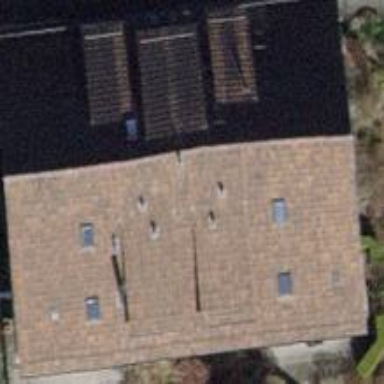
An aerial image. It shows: Building with tiled roof.